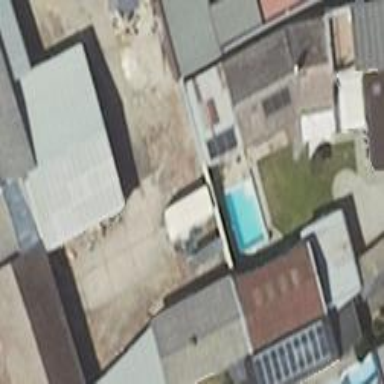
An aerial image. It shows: Swimming pool located in leisure land.